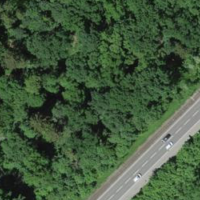
EUNIS habitat code: 41
Species observed at this site:
Petasites albus